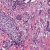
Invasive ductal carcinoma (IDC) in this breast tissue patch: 1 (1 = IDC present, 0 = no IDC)